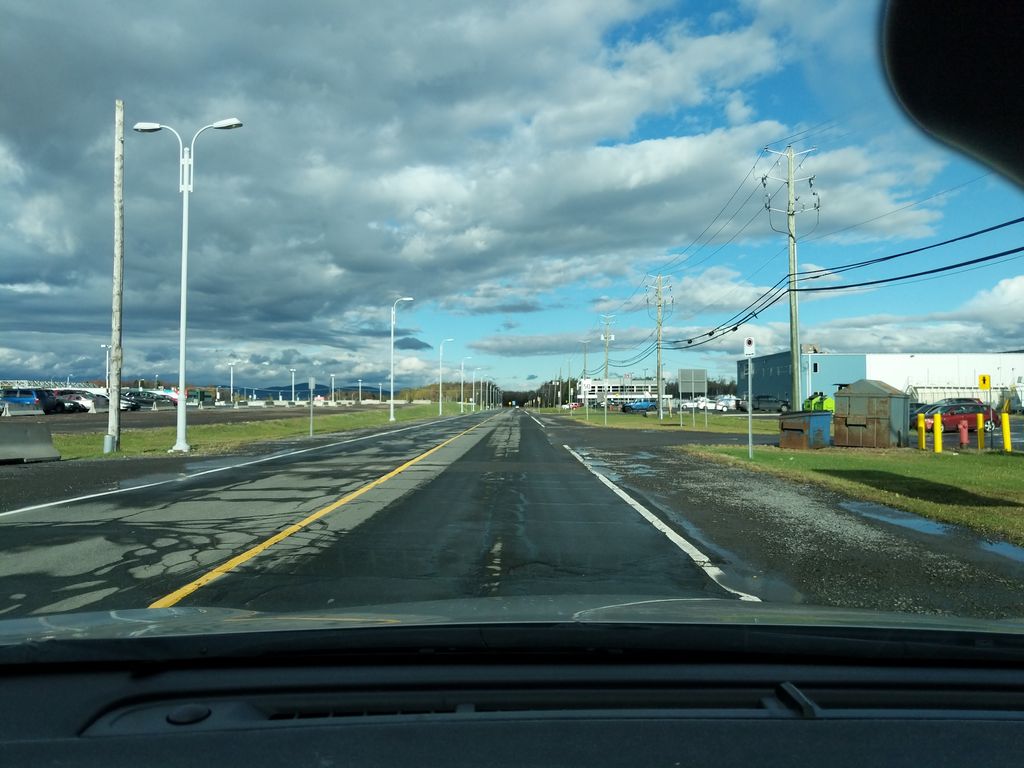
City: quebec_city